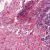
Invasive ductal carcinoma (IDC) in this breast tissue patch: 1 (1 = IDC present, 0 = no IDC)